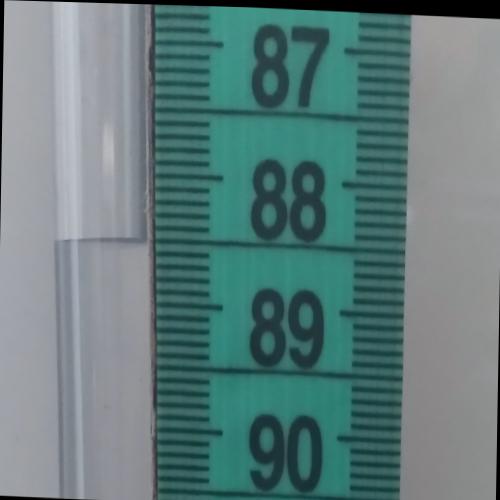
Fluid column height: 88.5 cm